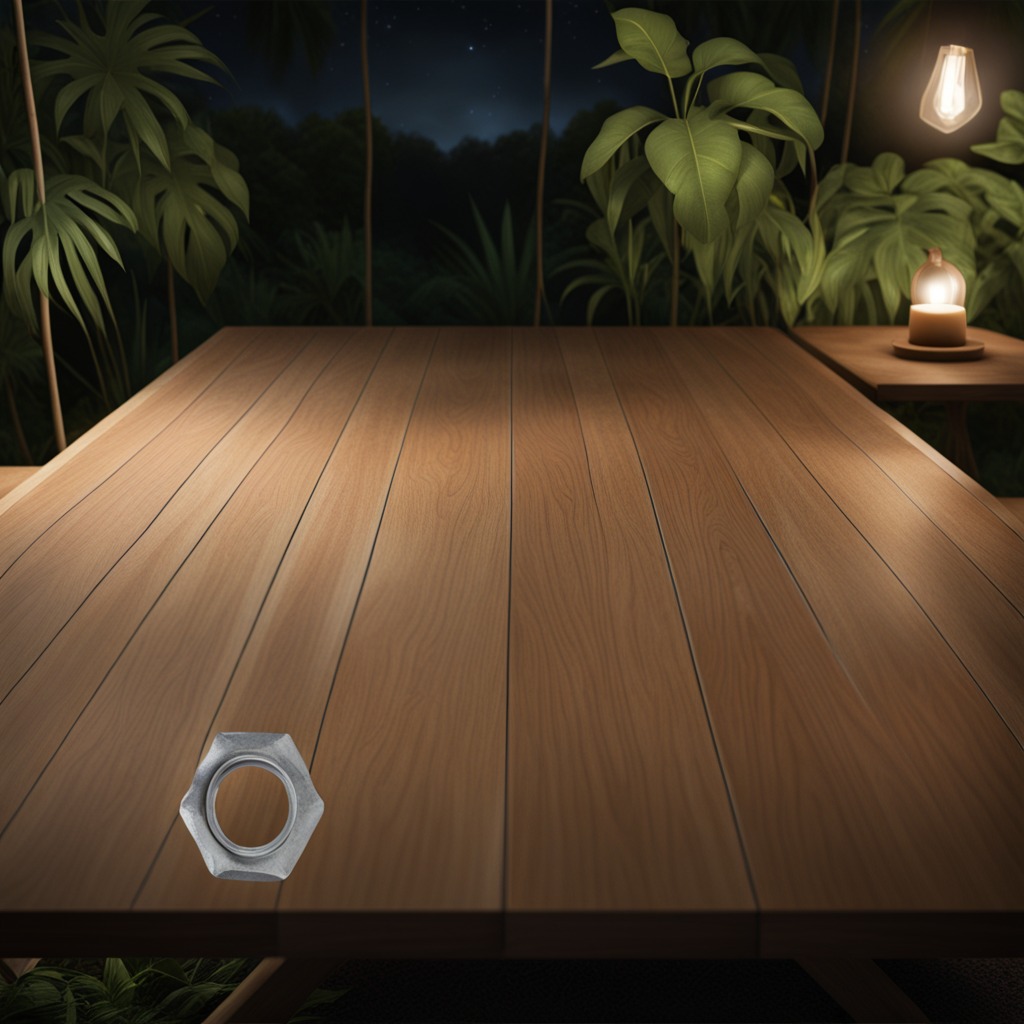
A metal nut is lying on the wooden table inside a jungle field workshop tent at night.